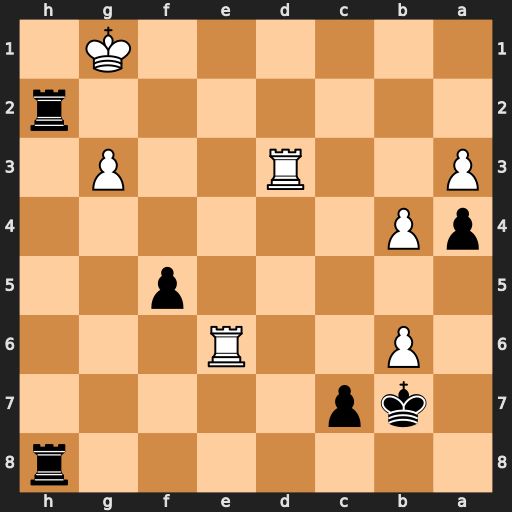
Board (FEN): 7r/1kp5/1P2R3/5p2/pP6/P2R2P1/7r/6K1
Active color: b
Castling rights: -
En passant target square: -
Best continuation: Rh1+ Kg2 R8h2+ Kf3 Rf1+ Ke3 Re1+